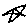
Label: star